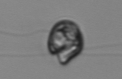
Label: flagellate_morphotype1